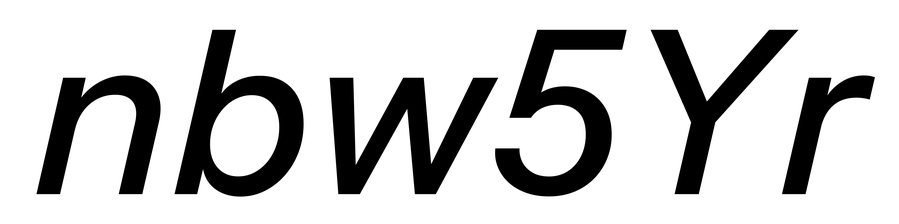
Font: InstrumentSans-Italic_Medium_Italic